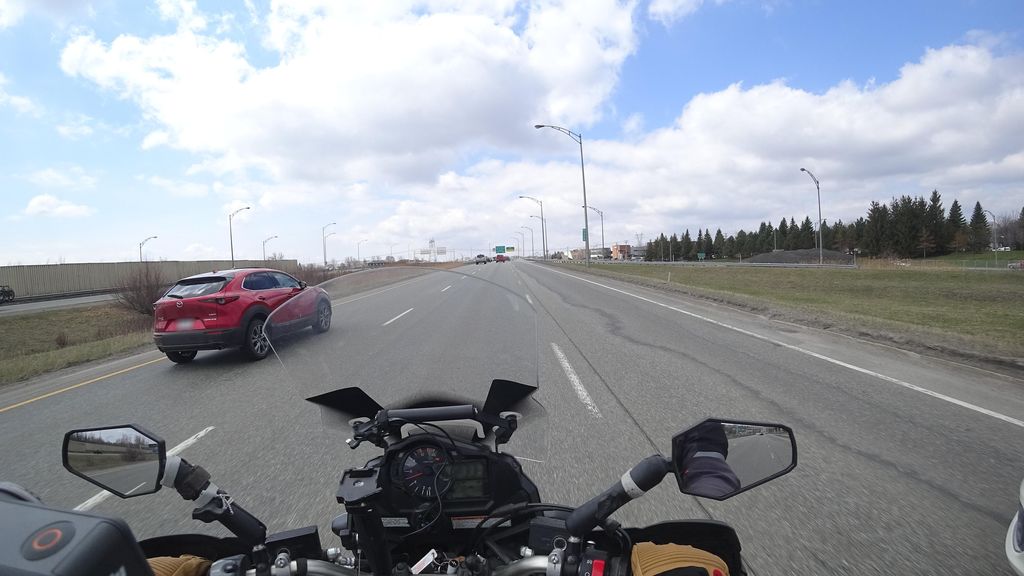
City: quebec_city